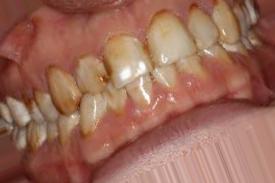
Condition: Tooth Discoloration